Question: How can I merge two different multidimensional arrays but copy the keys and values from the first array to the second array?
How I'm trying to get it to work is; the first array sets the input fields, which are then cloneable (cloning using jQuery, exactly like this: <URL>. Once you save field data, the second array is the resulting output. The problem is, the second array lacks the specific keys and values from the first array that are needed to output the saved data correctly.
Is there was a way to join or merge the arrays while copying the keys and values from the first array into the second array?
The first array that I need to copy the keys/values from looks like this:
'''
Array
(
[group-1] => Array
(
[fields] => Array
(
[text-field-1] => Array
(
[name] => Text Field 1
[value] => Value 1
[comments] => true
)
[text-field-2] => Array
(
[name] => Text Field 2
[value] => Value 2
[comments] => false
)
)
)
)
'''
The second array looks like this:
'''
Array
(
[group-1] => Array
(
[fields] => Array
(
[text-field-1] => New value here
[text-field-2] => New value also
)
)
[group-2] => Array
(
[fields] => Array
(
[text-field-1] => Cloned group with new value
[text-field-2] => Cloned group with new value also
)
)
)
'''
So if these two arrays were able to be merged, would need the output of the merged array to look like this: <URL>
I've tried using just 'array_merge( $array2, $array1 )', but the resulting output looks like this: <URL> where they are in fact merged, but the keys and values aren't copied over.
Should describe a use case here.
So how this works, the initial, unsaved output is two text inputs in a group which is created by the first array. The group is cloneable, using jQuery clone (this example here: <URL>. So if you add/clone one of more groups and then save, the resulting saved data would be the second array. The strings in the second array is the actual saved input values. Those would go into [value] in the first array.
However, the output of the fields is still based on the first array, meaning it can't output the cloned groups correctly as they're not an array and don't have the same keys and values from the first array.

If anyone can provide some insight on this, it would be hugely and greatly appreciated.
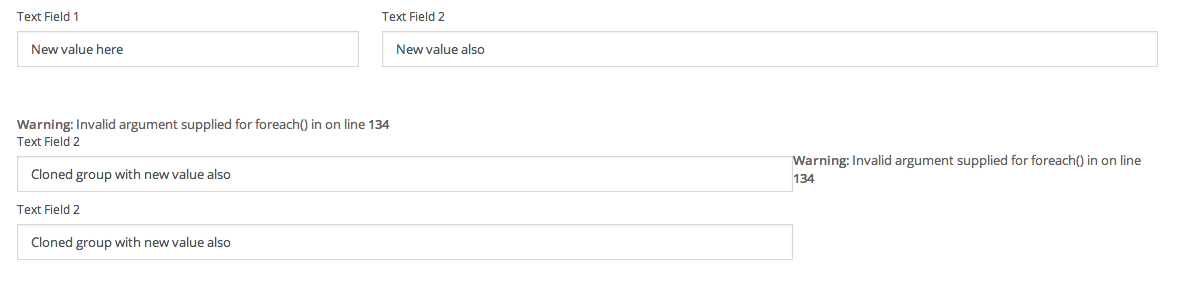
Answer: Sorry if I misunderstood the question, but is merging a requirement? If you have access to both arrays you could iterate over the second array, mapping the original key values, and overwriting with the new values as you go.
Your arrays:
'''
$arr1 = Array
(
'group-1' => Array
(
'fields' => Array
(
'text-field-1' => Array
(
'name' => 'Text Field 1',
'value' => 'Value 1',
'comments' => 'true'
),
'text-field-2' => Array
(
'name' => 'Text Field 2',
'value' => 'Value 2',
'comments' => 'false'
)
)
)
);
$arr2 = Array
(
'group-1' => Array
(
'fields' => Array
(
'text-field-1' => 'New value here',
'text-field-2' => 'New value also'
)
),
'group-2' => Array
(
'fields' => Array
(
'text-field-1' => 'Cloned group with new value',
'text-field-2' => 'Cloned group with new value also'
)
)
);
'''
Secret sauce:
'''
foreach($arr2 as $k=>$v){
// Get the new values for this iteration
$val1 = $arr2[$k]['fields']['text-field-1'];
$val2 = $arr2[$k]['fields']['text-field-2'];
// Duplicate the original array
$arr2[$k]['fields'] = $arr1['group-1']['fields'];
// Insert the new values
$arr2[$k]['fields']['text-field-1']['value'] = $val1;
$arr2[$k]['fields']['text-field-2']['value'] = $val2;
}
echo '<pre>';
print_r($arr2);
echo '</pre>';
exit();
'''
Which returns:
'''
Array
(
[group-1] => Array
(
[fields] => Array
(
[text-field-1] => Array
(
[name] => Text Field 1
[value] => New value here
[comments] => true
)
[text-field-2] => Array
(
[name] => Text Field 2
[value] => New value also
[comments] => false
)
)
)
[group-2] => Array
(
[fields] => Array
(
[text-field-1] => Array
(
[name] => Text Field 1
[value] => Cloned group with new value
[comments] => true
)
[text-field-2] => Array
(
[name] => Text Field 2
[value] => Cloned group with new value also
[comments] => false
)
)
)
)
'''